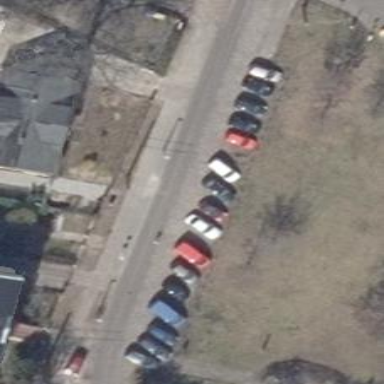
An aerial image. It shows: Parking lane area.